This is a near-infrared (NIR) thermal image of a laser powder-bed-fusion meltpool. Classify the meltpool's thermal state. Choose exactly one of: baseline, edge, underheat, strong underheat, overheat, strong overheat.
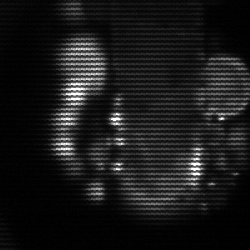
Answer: strong underheat